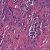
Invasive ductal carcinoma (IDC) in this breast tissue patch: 1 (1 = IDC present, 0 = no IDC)